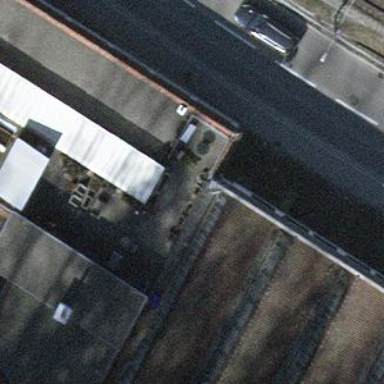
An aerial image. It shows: Industrial building.